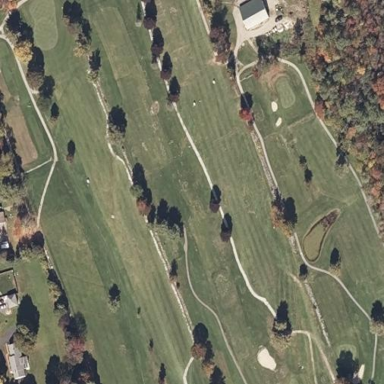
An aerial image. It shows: Golf course surrounded by greenery.